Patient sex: F
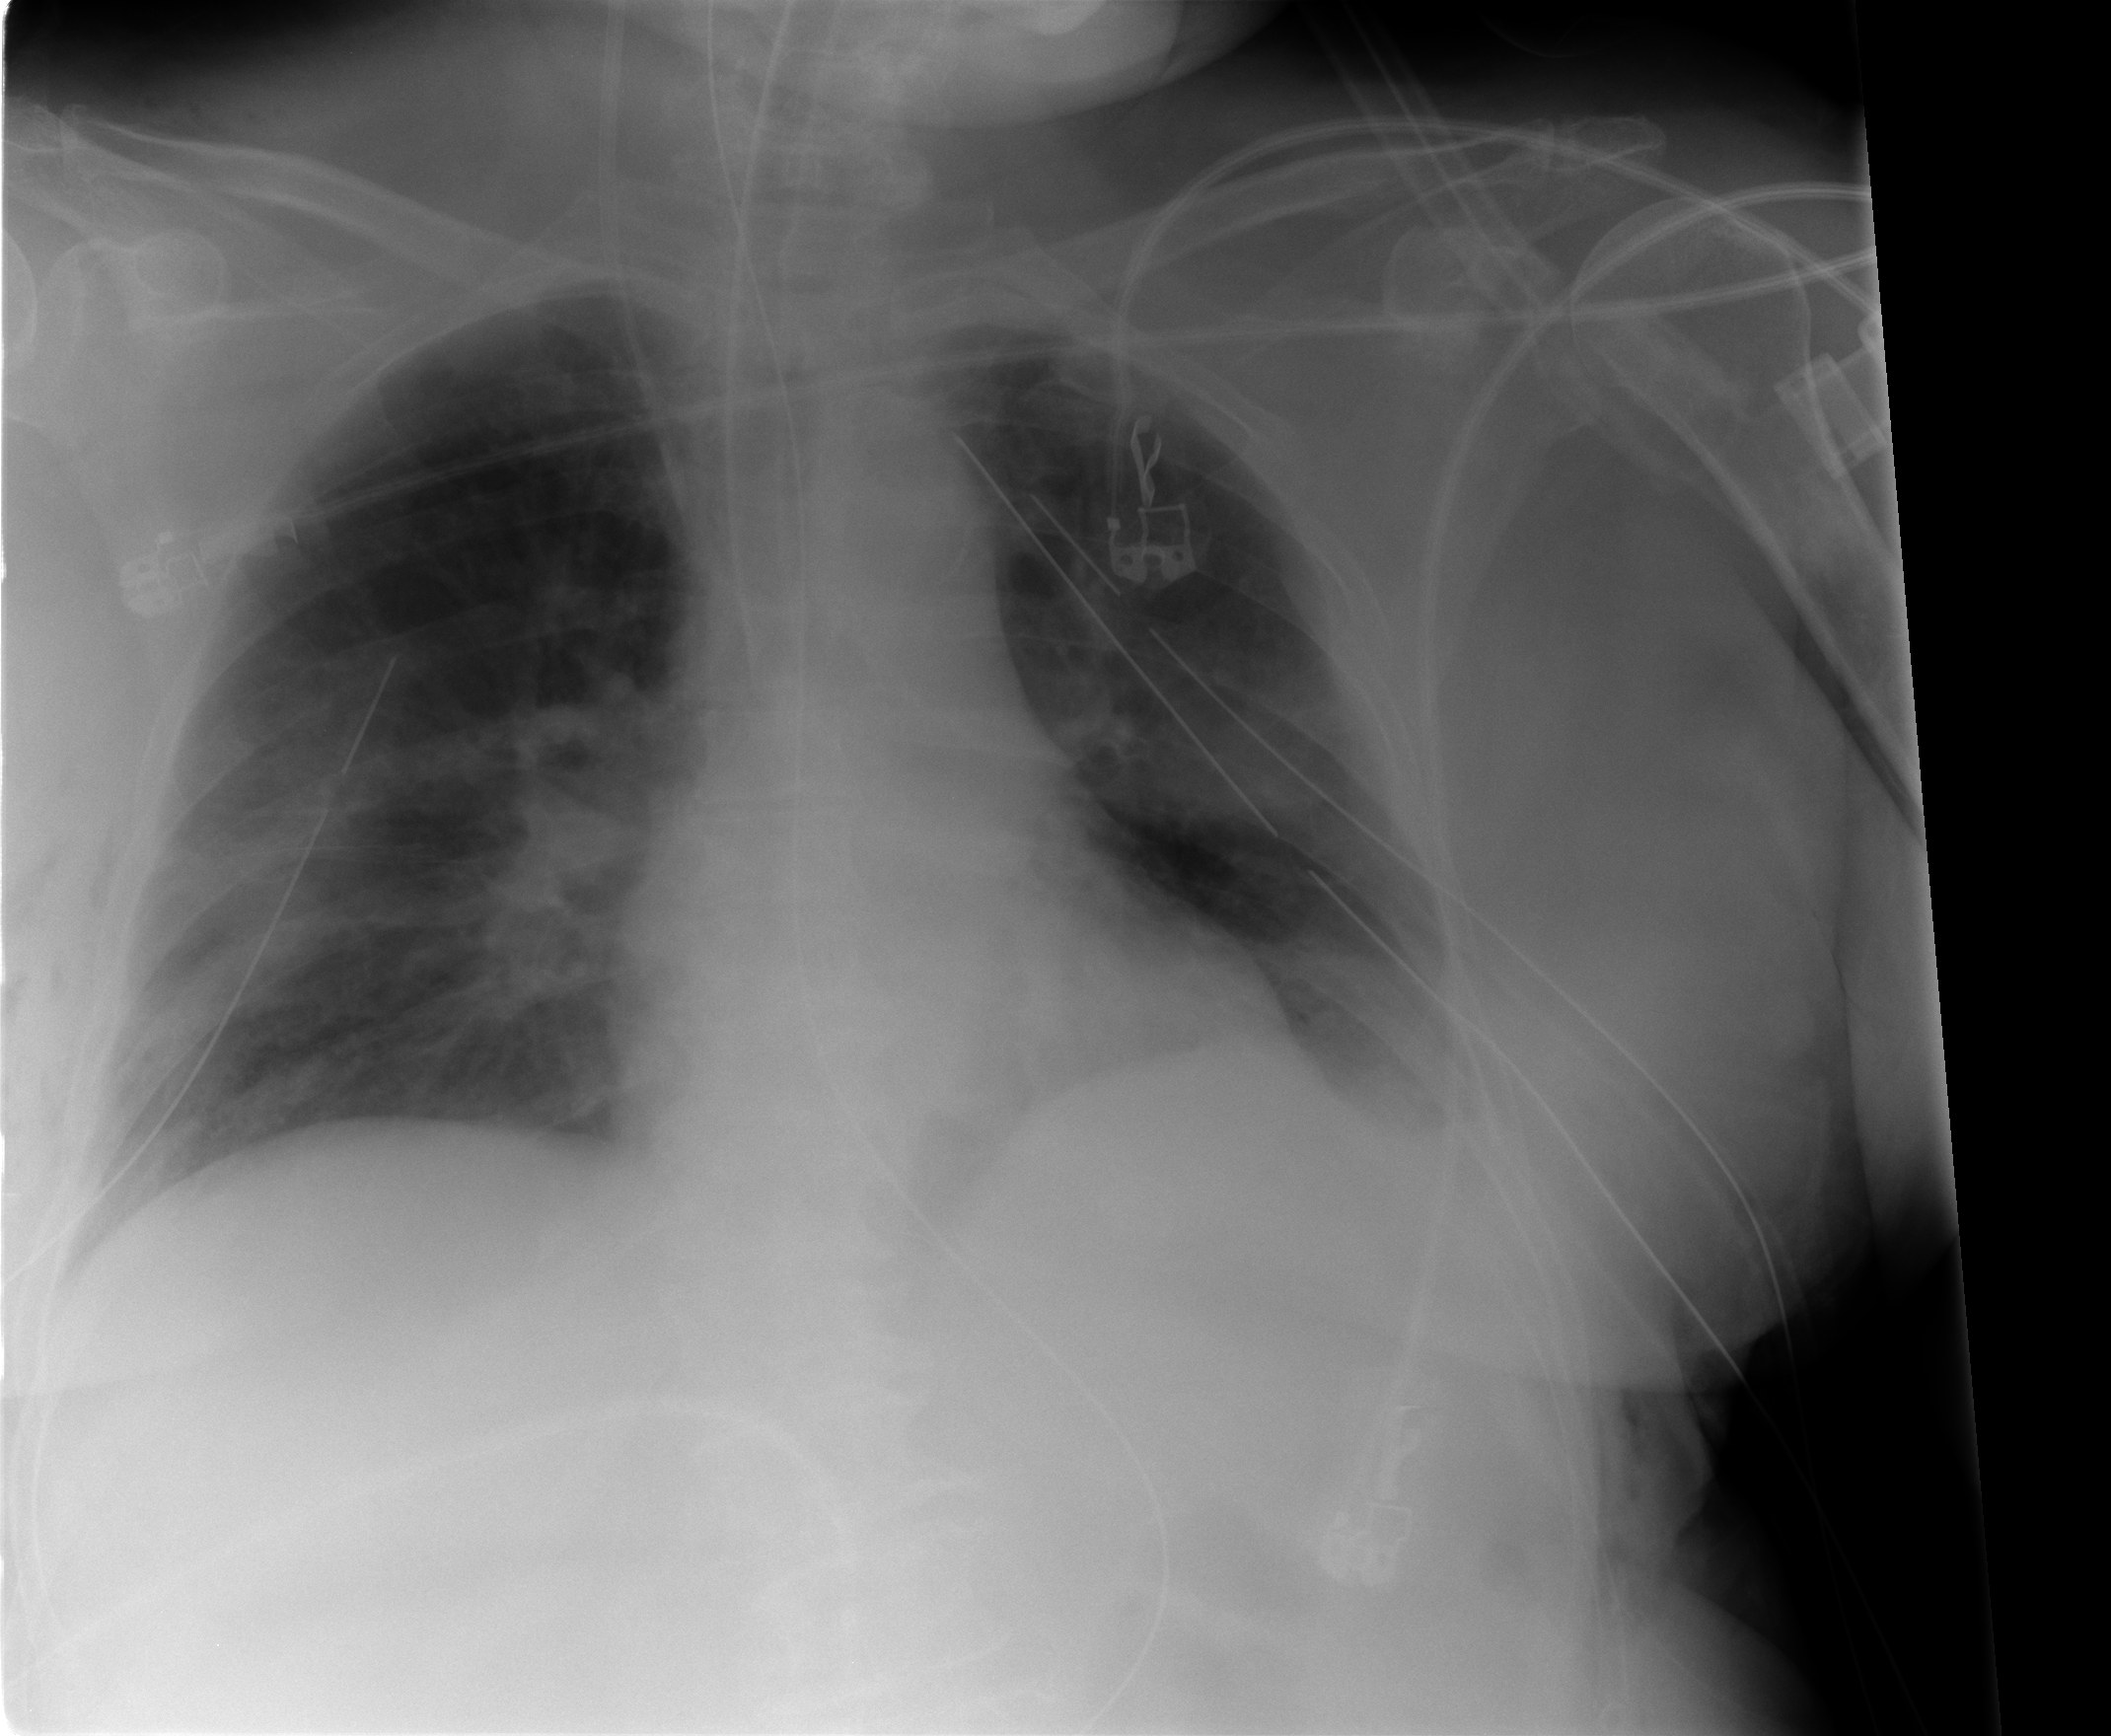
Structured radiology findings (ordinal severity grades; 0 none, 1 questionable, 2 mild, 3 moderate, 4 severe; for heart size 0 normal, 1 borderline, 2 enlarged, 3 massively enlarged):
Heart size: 0
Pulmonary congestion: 2
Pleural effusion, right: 0
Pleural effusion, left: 1
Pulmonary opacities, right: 1
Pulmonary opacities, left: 0
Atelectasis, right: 2
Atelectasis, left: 2